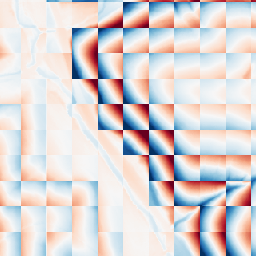
Category: wavelet
Decomposition family: wavelet_biorthogonal
Decomposition parameters: wavelet: bior1.3
level: 5
Upsampling method: nearest
Upsampling parameters: scale: 8
Upsampling scale: 8